Interaction volume radius: 5 \u00c5
Interaction volume height: 10 \u00c5
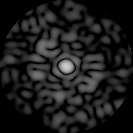
Disorder parameter: 0.7808